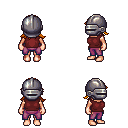
a pixel art fantasy rpg character, female body template, human, light skin, maroon sleeveless shirt, magenta pants, dark blonde loose hair, metal helm, four views (front, back, left, right), 2x2 character sprite sheet, small pixel art, hard edges, no anti-aliasing